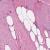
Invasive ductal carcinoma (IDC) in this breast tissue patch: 1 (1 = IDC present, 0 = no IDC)